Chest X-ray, PA view. Patient: 41 years old, sex M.
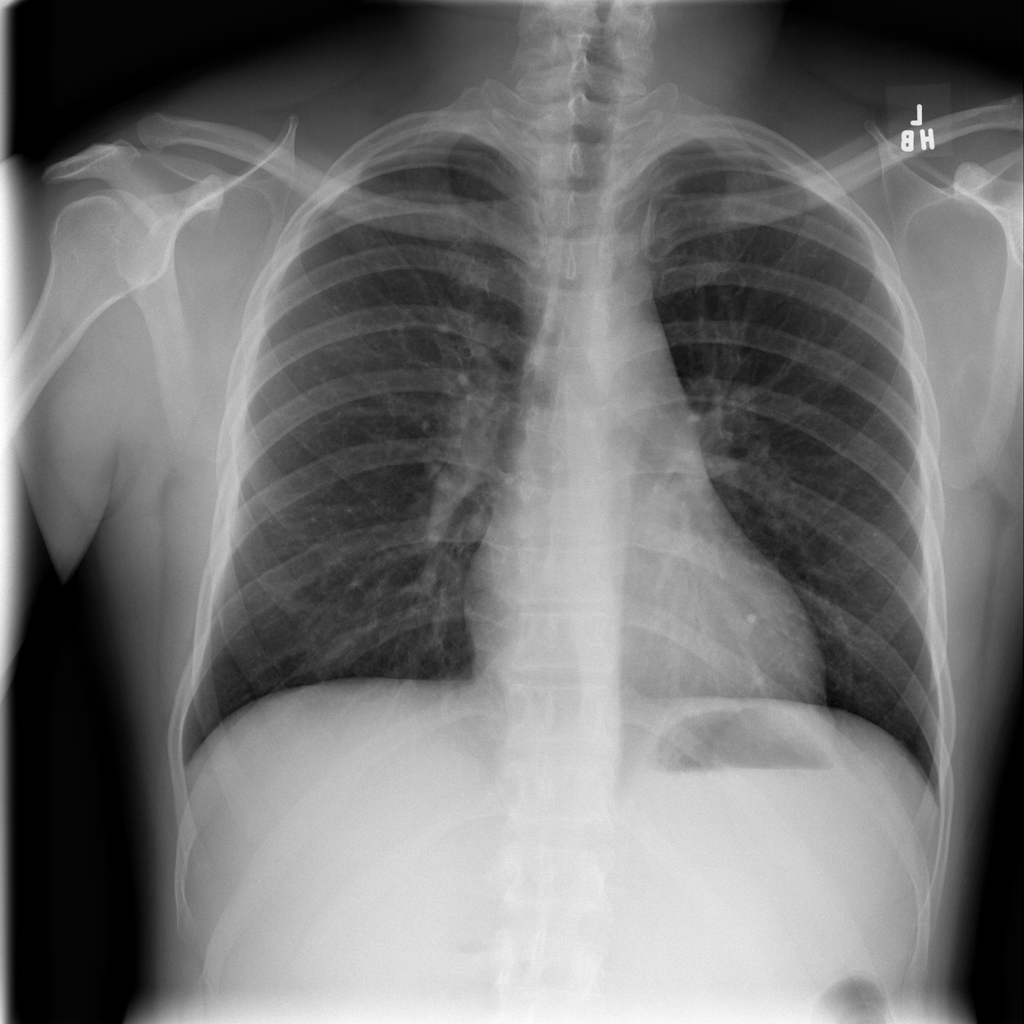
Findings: No Finding